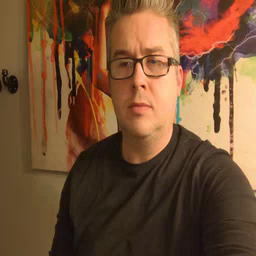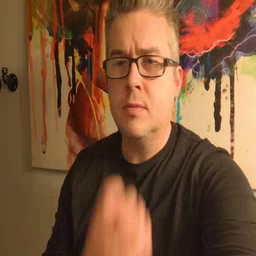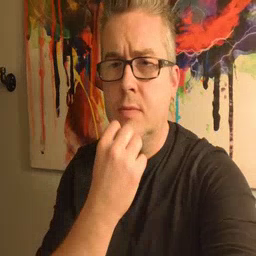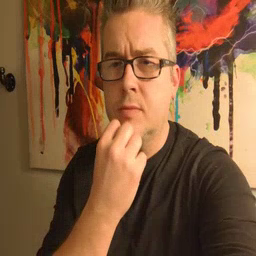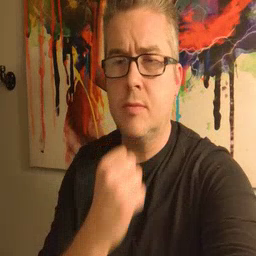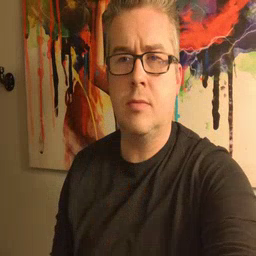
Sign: underwear